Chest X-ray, AP view. Patient: 69 years old, sex F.
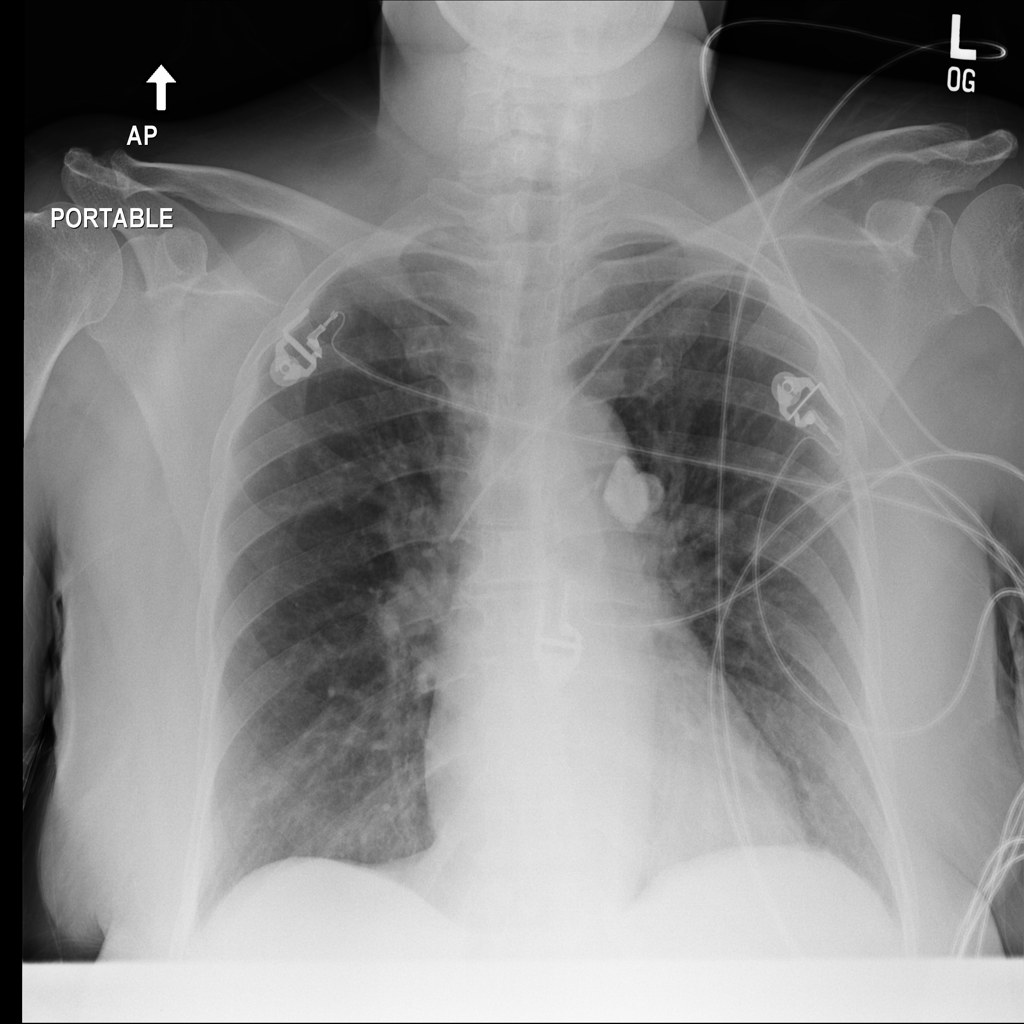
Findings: No Finding